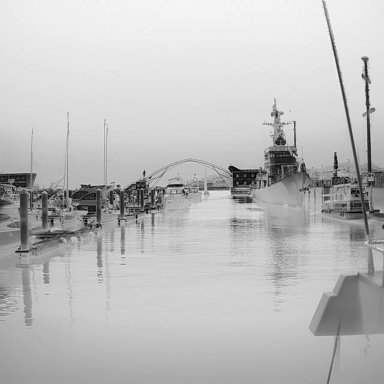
There are three canoes in the infrared image.